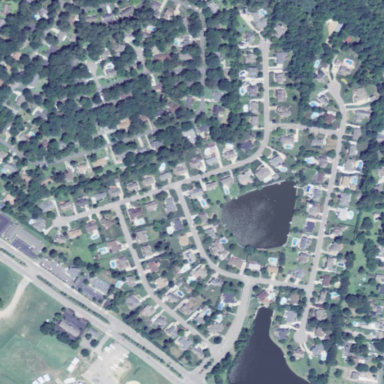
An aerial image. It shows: Residential area within neighborhood.